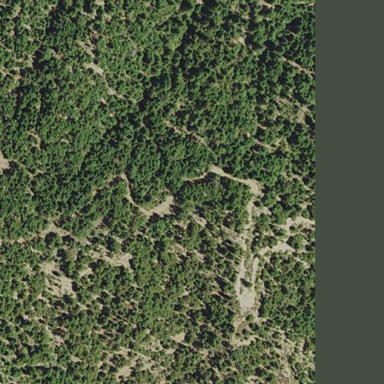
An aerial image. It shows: Forest area.